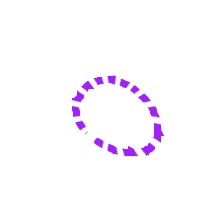
Shape: circle